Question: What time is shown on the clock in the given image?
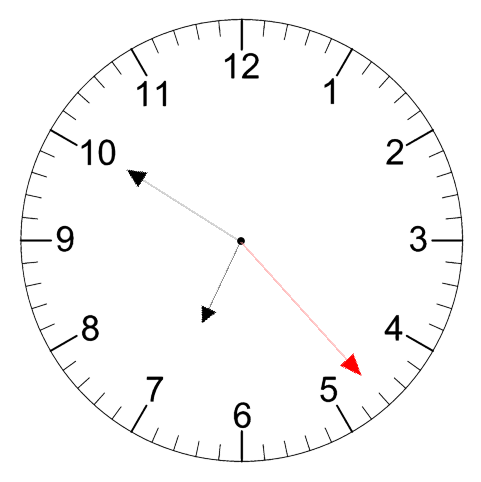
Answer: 06:50:23